Platform: macOS
Application: Chrome
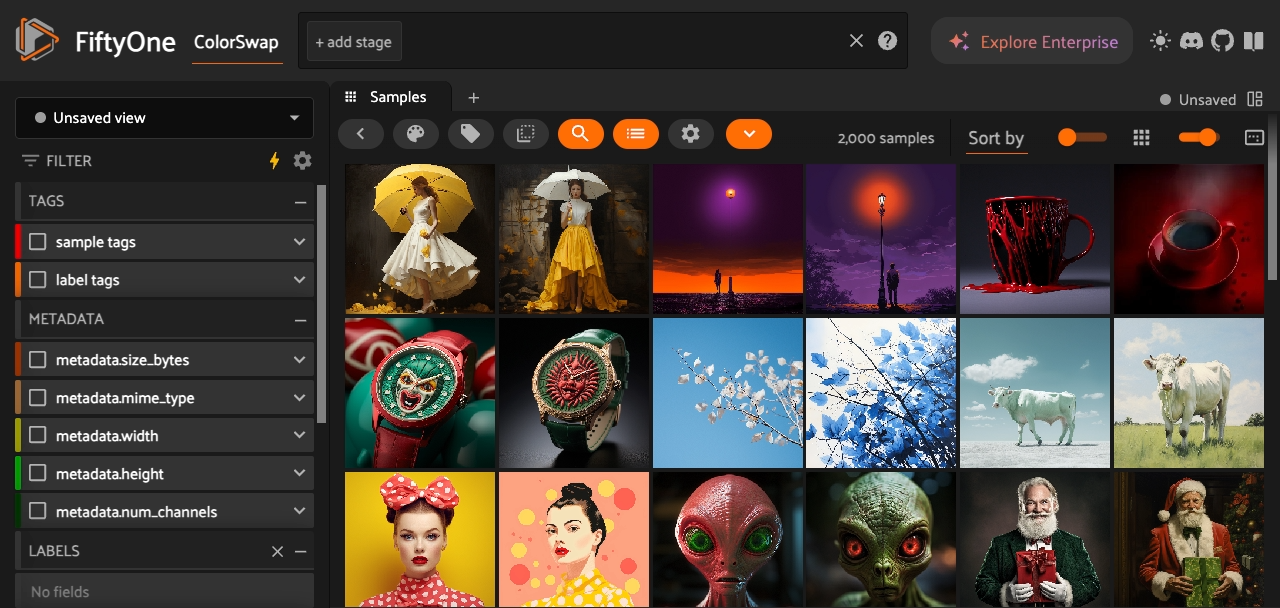
task_description: Open the saved views menu
action_type: click
element_info: Button
steps_since_start: 1